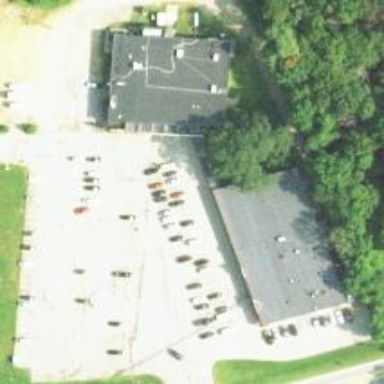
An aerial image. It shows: Parking area with surface.